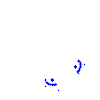
Particle: pion